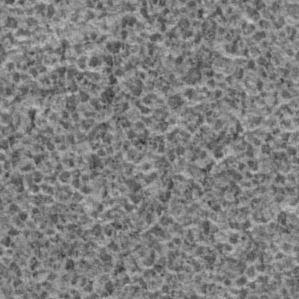
Label: frost